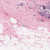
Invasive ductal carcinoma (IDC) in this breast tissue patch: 0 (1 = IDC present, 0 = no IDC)